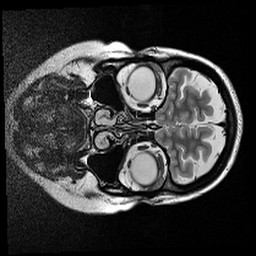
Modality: T2w
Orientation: coronal
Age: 29
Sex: female
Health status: ill
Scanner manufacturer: siemens
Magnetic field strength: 3 T
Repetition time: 4.5 s
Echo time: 0.085 s